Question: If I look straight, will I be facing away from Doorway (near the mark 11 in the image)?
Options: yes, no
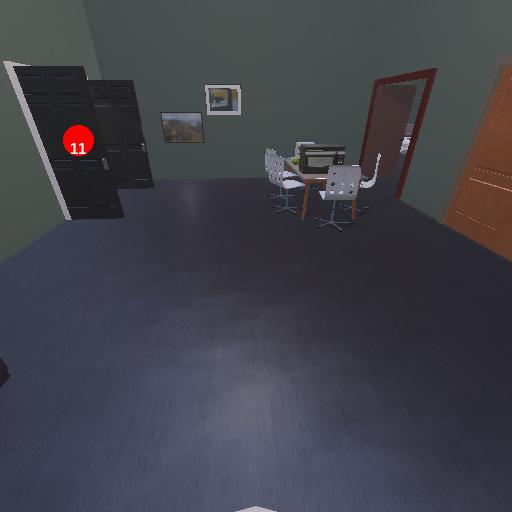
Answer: yes